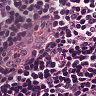
Metastatic tissue present: no